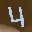
Label: 4